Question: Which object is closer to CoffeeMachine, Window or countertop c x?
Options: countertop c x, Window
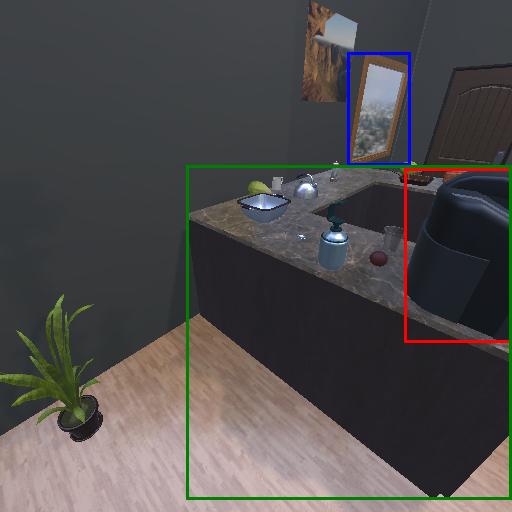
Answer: countertop c x